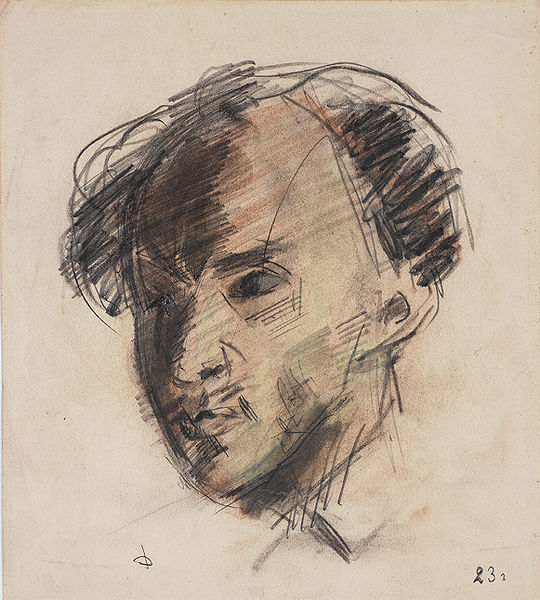
Titel: Portrait of the Actor Solomon Mikhoels, Portrait of the Actor Solomon Mikhoels
Künstler: Robert Fal’k
Standort: Amherst (Massachusetts, USA)
Institution: Mead Art Museum, Amherst College
Schlagwörter: beige, black, collar, face, hair, nose, portrait, man, skin, ear, eyes, drawing, mouth, sketch, bald, ears, lips, number, drawin